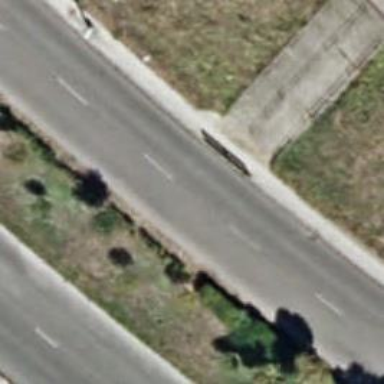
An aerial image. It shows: Road with steps.